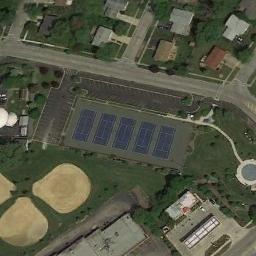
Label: tennis_court